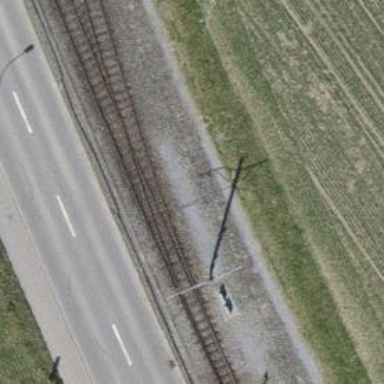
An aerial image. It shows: Narrow-gauge railway with 1 track. The tracks are electrified with contact line.